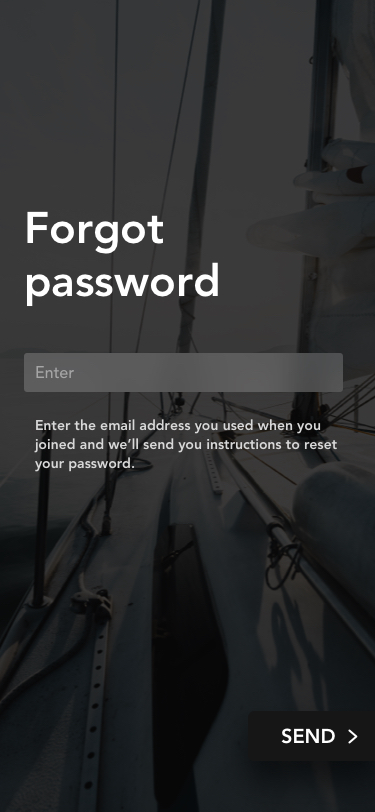
Text in this UI design:
Forgot
password
Enter
Enter the email address you used when you joined and we’ll send you instructions to reset your password.
SEND